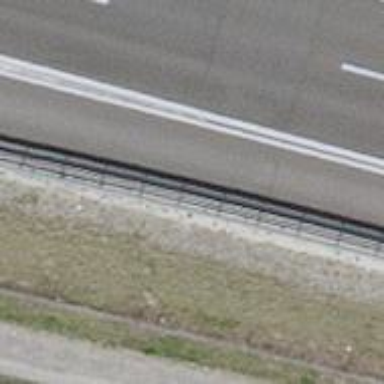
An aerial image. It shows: Asphalt motorway link.